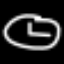
Label: clock